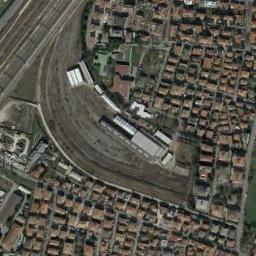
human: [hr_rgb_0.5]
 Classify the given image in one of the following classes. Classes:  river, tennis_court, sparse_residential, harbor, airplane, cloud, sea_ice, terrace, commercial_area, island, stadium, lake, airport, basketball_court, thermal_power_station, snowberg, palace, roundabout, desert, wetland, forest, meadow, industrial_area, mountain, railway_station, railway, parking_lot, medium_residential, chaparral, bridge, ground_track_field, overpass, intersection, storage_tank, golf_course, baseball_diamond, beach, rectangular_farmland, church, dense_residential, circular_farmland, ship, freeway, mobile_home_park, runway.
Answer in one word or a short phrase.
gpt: railway_station